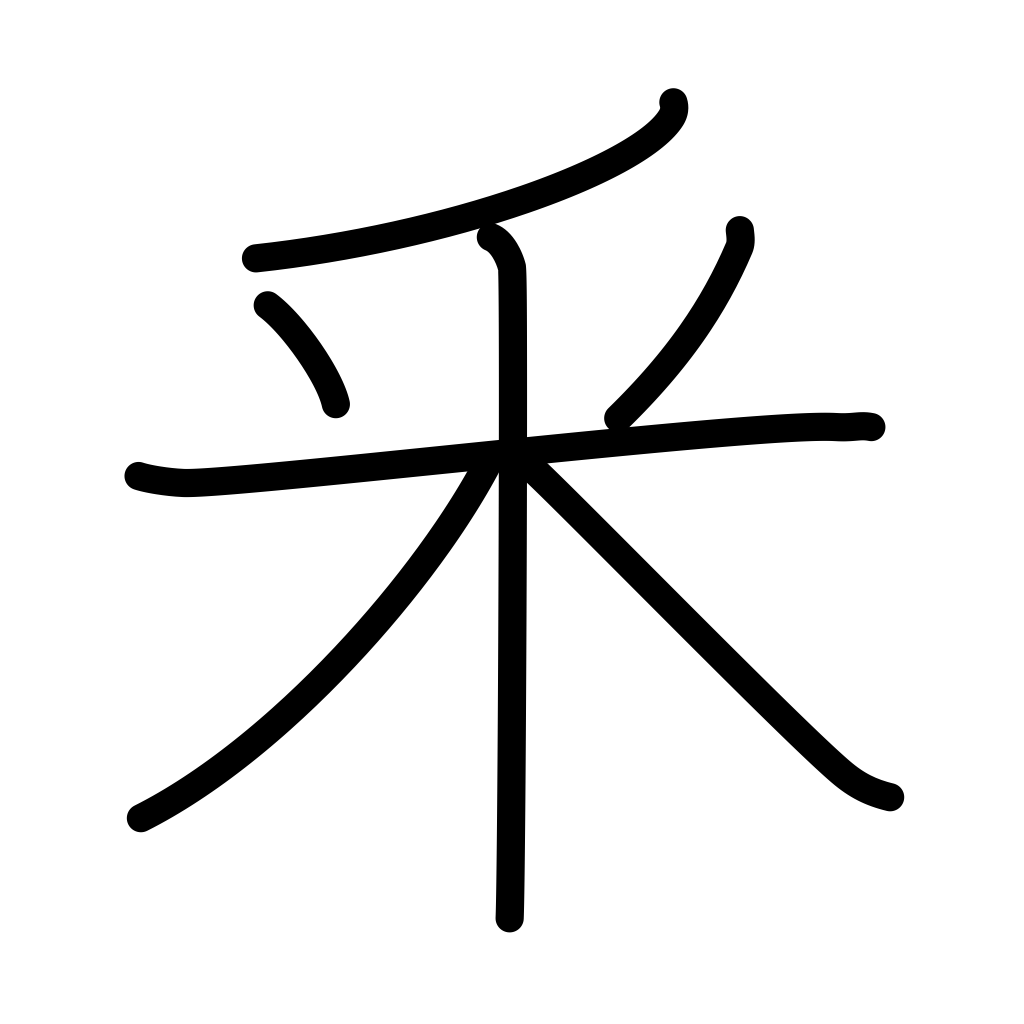
Meaning: separate, divide